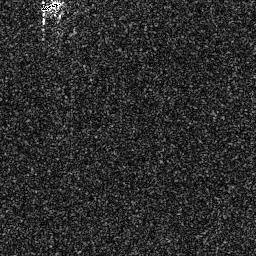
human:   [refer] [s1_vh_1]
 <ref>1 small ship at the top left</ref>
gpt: <box>[[14, 0, 25, 5, 0]]</box>